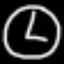
Label: clock